Question: I can'd find a solution for the following problem(s). I would appreciate some help a lot!
The following code produces bar charts using facet. However, due to "extra space" ggplot2 has in some groups it makes the bars much wider, even if I specify a width of 0.1 or similar. I find that very annoying since it makes it look very unprofessional. I want all the bars to look the same (except for the fill). I hope somebody can tell me how to fix this.
Secondly, how can I reorder the different classes in the facet windows so that the order is always C1, C2 ... C5, M, F, All where applicable. I tried it with ordering the levels of the factor, but since not all classes are present in every graph part it did not work, or at least I assume that was the reason.
Thirdly, how can I reduce the space between the bars? So that the whole graph is more compressed. Even if I make the image smaller for exporting, R will scale the bars smaller but the spaces between the bars are still huge.
I would appreciate feedback for any of those answers!
My Data:
<URL>
My Code:
'''
library(dplyr)
library(gdata)
library(ggplot2)
library(directlabels)
library(scales)
all<-read.xls('all_auto_visual_c.xls')
all$station<-as.factor(all$station)
#all$group.new<-factor(all$group, levels=c('C. hyperboreus','C. glacialis','Special Calanus','M. longa','Pseudocalanus sp.','Copepoda'))
allp <- ggplot(data = all, aes(x=shortname2, y=perc_correct, group=group,fill=sample_size)) +
geom_bar(aes(fill=sample_size),stat="identity", position="dodge", width=0.1, colour="NA") + scale_fill_gradient("Sample size (n)",low="lightblue",high="navyblue")+
facet_wrap(group~station,ncol=2,scales="free_x")+
xlab("Species and stages") + ylab("Automatic identification and visual validation concur (%)") +
ggtitle("Visual validation of predictions") +
theme_bw() +
theme(plot.title = element_text(lineheight=.8, face="bold", size=20,vjust=1), axis.text.x = element_text(colour="grey20",size=12,angle=0,hjust=.5,vjust=.5,face="bold"), axis.text.y = element_text(colour="grey20",size=12,angle=0,hjust=1,vjust=0,face="bold"), axis.title.x = element_text(colour="grey20",size=15,angle=0,hjust=.5,vjust=0,face="bold"), axis.title.y = element_text(colour="grey20",size=15,angle=90,hjust=.5,vjust=1,face="bold"),legend.position="none", strip.text.x = element_text(size = 12, face="bold", colour = "black", angle = 0), strip.text.y = element_text(size = 12, face="bold", colour = "black"))
allp
#ggsave(allp, file="auto_visual_stackover.jpeg", height= 11, width= 8.5, dpi= 400,)
'''
The current graph that needs some fixing:

Thanks a lot!
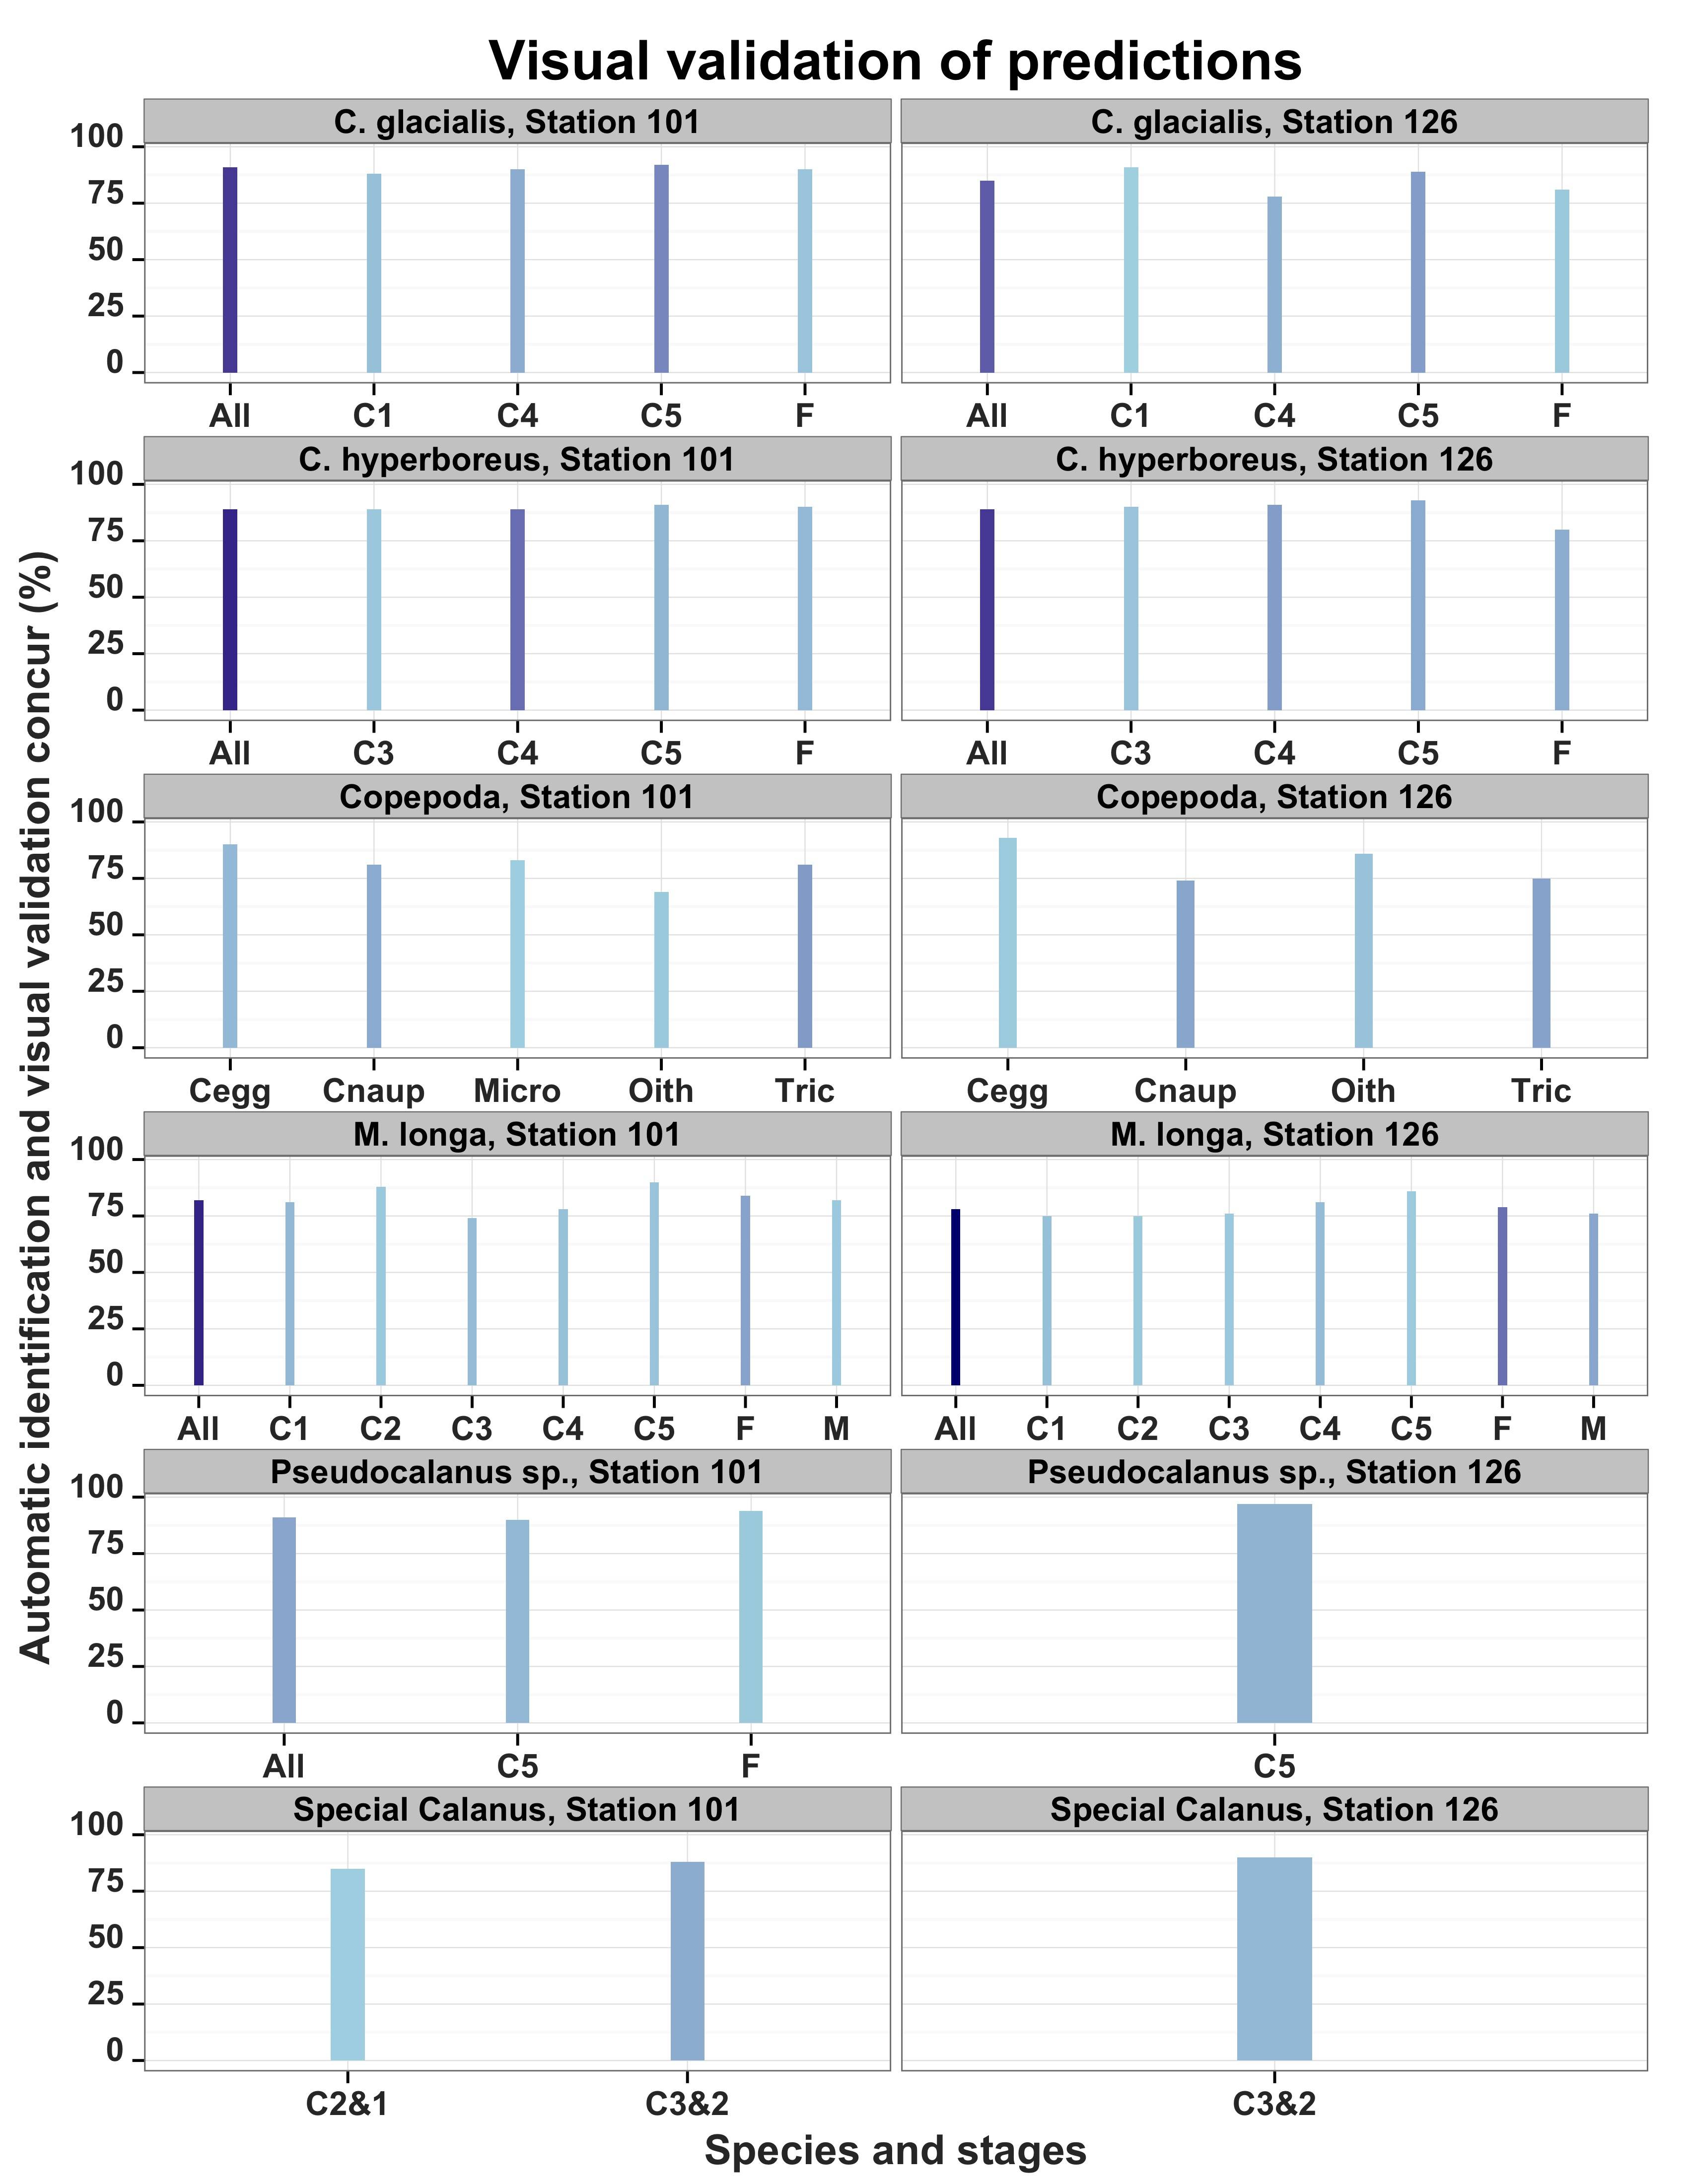
Answer: Assuming the bar widths are inversely proportional to the number of x-breaks, an appropriate scaling factor can be entered as a 'width' aesthetic to control the width of the bars. But first, calculate the number of x-breaks in each panel, calculate the scaling factor, and put them back into the "all" data frame.
Each column mentioned in 'facet_wrap' gets its own line in the strip. In the edit, a new label variable is setup in the dataframe so that the strip label remains on one line.
'''
library(ggplot2)
library(plyr)
all = structure(list(station = structure(c(2L, 2L, 2L, 2L, 2L, 2L,
2L, 2L, 2L, 2L, 2L, 2L, 2L, 2L, 2L, 2L, 2L, 2L, 2L, 2L, 2L, 2L,
2L, 2L, 1L, 1L, 1L, 1L, 1L, 1L, 1L, 1L, 1L, 1L, 1L, 1L, 1L, 1L,
1L, 1L, 1L, 1L, 1L, 1L, 1L, 1L, 1L, 1L, 1L, 1L, 1L, 1L), .Label = c("Station 101",
"Station 126"), class = "factor"), shortname2 = structure(c(2L,
7L, 8L, 11L, 1L, 5L, 7L, 8L, 11L, 1L, 2L, 3L, 5L, 7L, 8L, 12L,
11L, 1L, 6L, 8L, 15L, 14L, 9L, 10L, 4L, 6L, 2L, 7L, 8L, 11L,
1L, 5L, 7L, 8L, 11L, 1L, 2L, 3L, 5L, 7L, 8L, 12L, 11L, 1L, 8L,
11L, 1L, 15L, 14L, 13L, 9L, 10L), .Label = c("All", "C1", "C2",
"C2&1", "C3", "C3&2", "C4", "C5", "Cegg", "Cnaup", "F", "M",
"Micro", "Oith", "Tric"), class = "factor"), color = c(1L, 2L,
3L, 4L, 5L, 6L, 7L, 8L, 10L, 11L, 12L, 13L, 14L, 15L, 16L, 17L,
18L, 19L, 21L, 26L, 30L, 31L, 33L, 34L, 20L, 21L, 1L, 2L, 3L,
4L, 5L, 6L, 7L, 8L, 10L, 11L, 12L, 13L, 14L, 15L, 16L, 17L, 18L,
19L, 26L, 28L, 29L, 30L, 31L, 32L, 33L, 34L), group = structure(c(1L,
1L, 1L, 1L, 1L, 2L, 2L, 2L, 2L, 2L, 4L, 4L, 4L, 4L, 4L, 4L, 4L,
4L, 6L, 5L, 3L, 3L, 3L, 3L, 6L, 6L, 1L, 1L, 1L, 1L, 1L, 2L, 2L,
2L, 2L, 2L, 4L, 4L, 4L, 4L, 4L, 4L, 4L, 4L, 5L, 5L, 5L, 3L, 3L,
3L, 3L, 3L), .Label = c("cgla", "Chyp", "Cope", "mlong", "pseudo",
"specC"), class = "factor"), sample_size = c(11L, 37L, 55L, 16L,
119L, 21L, 55L, 42L, 40L, 158L, 24L, 16L, 17L, 27L, 14L, 45L,
98L, 241L, 30L, 34L, 51L, 22L, 14L, 47L, 13L, 41L, 24L, 41L,
74L, 20L, 159L, 18L, 100L, 32L, 29L, 184L, 31L, 17L, 27L, 23L,
21L, 17L, 49L, 185L, 30L, 16L, 46L, 57L, 16L, 12L, 30L, 42L),
perc_correct = c(91L, 78L, 89L, 81L, 85L, 90L, 91L, 93L,
80L, 89L, 75L, 75L, 76L, 81L, 86L, 76L, 79L, 78L, 90L, 97L,
75L, 86L, 93L, 74L, 85L, 88L, 88L, 90L, 92L, 90L, 91L, 89L,
89L, 91L, 90L, 89L, 81L, 88L, 74L, 78L, 90L, 82L, 84L, 82L,
90L, 94L, 91L, 81L, 69L, 83L, 90L, 81L)), class = "data.frame", row.names = c(NA,
-52L))
all$station <- as.factor(all$station)
# Calculate scaling factor and insert into data frame
library(plyr)
N = ddply(all, .(station, group), function(x) length(row.names(x)))
N$Fac = N$V1 / max(N$V1)
all = merge(all, N[,-3], by = c("station", "group"))
all$label = paste(all$group, all$station, sep = ", ")
allp <- ggplot(data = all, aes(x=shortname2, y=perc_correct, group=group, fill=sample_size, width = .5*Fac)) +
geom_bar(stat="identity", position="dodge", colour="NA") +
scale_fill_gradient("Sample size (n)",low="lightblue",high="navyblue")+
facet_wrap(~label,ncol=2,scales="free_x") +
xlab("Species and stages") + ylab("Automatic identification and visual validation concur (%)") +
ggtitle("Visual validation of predictions") +
theme_bw() +
theme(plot.title = element_text(lineheight=.8, face="bold", size=20,vjust=1),
axis.text.x = element_text(colour="grey20",size=12,angle=0,hjust=.5,vjust=.5,face="bold"),
axis.text.y = element_text(colour="grey20",size=12,angle=0,hjust=1,vjust=0,face="bold"),
axis.title.x = element_text(colour="grey20",size=15,angle=0,hjust=.5,vjust=0,face="bold"),
axis.title.y = element_text(colour="grey20",size=15,angle=90,hjust=.5,vjust=1,face="bold"),
legend.position="none",
strip.text.x = element_text(size = 12, face="bold", colour = "black", angle = 0),
strip.text.y = element_text(size = 12, face="bold", colour = "black"))
allp
'''